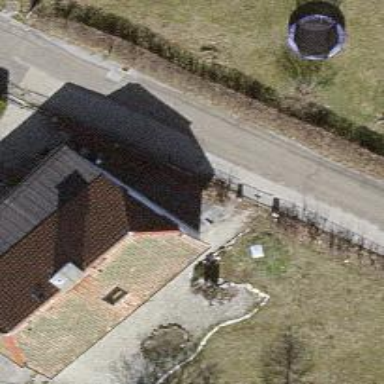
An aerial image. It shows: Fence.